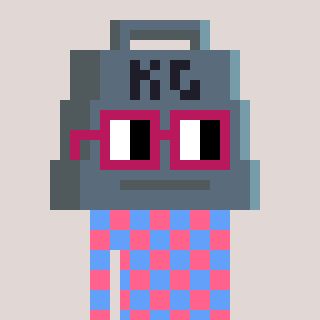
a pixel art character with square dark red glasses, a weight-shaped head and a blue-colored body on a warm background